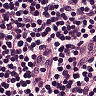
Metastatic tissue present: no